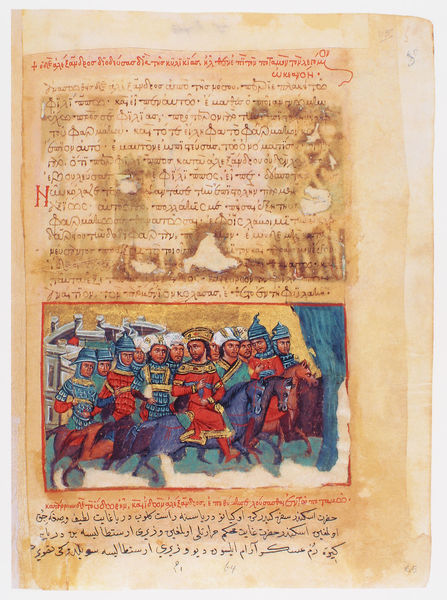
Titel: Der griechische Alexanderroman
Institution: Venedig, Hellenic Institute Codex Gr. 5
Schlagwörter: blau, kämpfer, grün, stadt, braun, grau, männer, zeichen, zeichnung, haus, rot, malerei, bild, vorhang, gold, reich, krone, pferd, pferde, reiter, schrift, papier, mauer, hof, schaden, gefolge, kaiser, könig, soldaten, schriftzeichen, flucht, buch, bla, palast, festung, asien, seite, illustration, text, buchstaben, fliehen, helm, ritter, heer, rüstung, kaputt, helme, arabisch, krieger, wachen, arabien, osmanisch, handschrift, kalligraphie, buchmalerei, manuskript, khan, mongolen, abschrift, osmanien, dschingis kahn, rifthandsch, gold grund